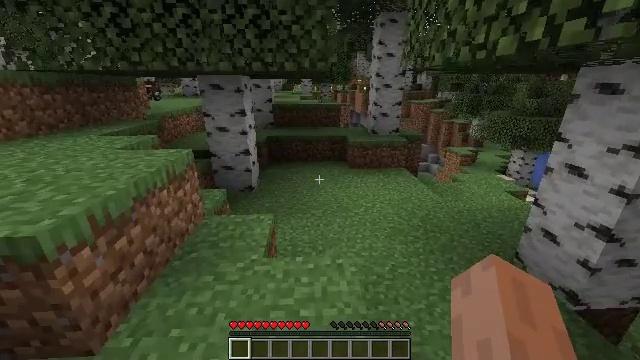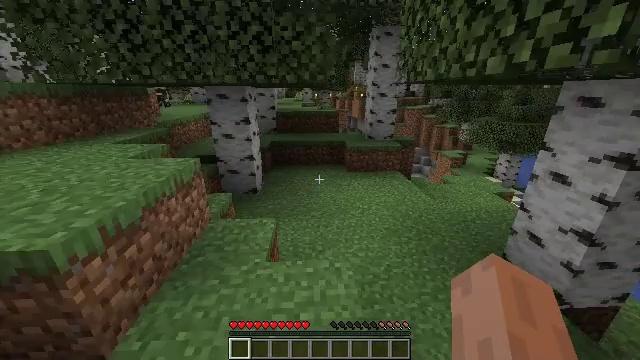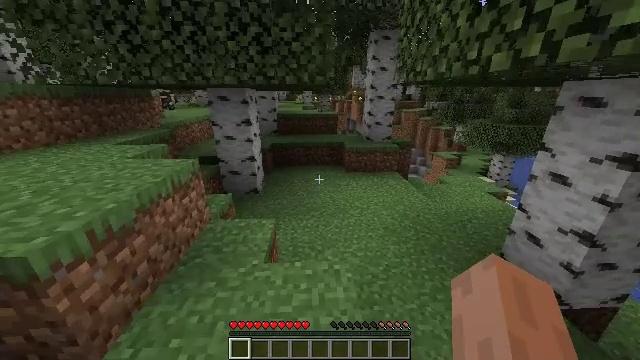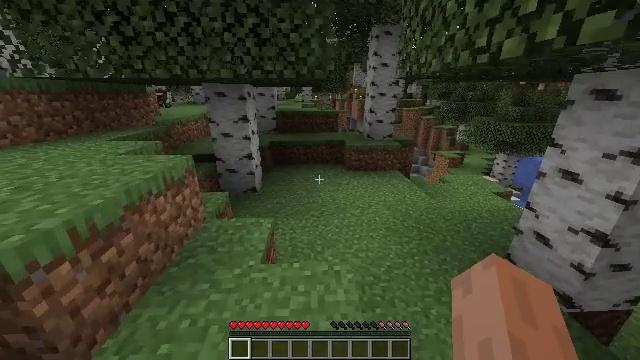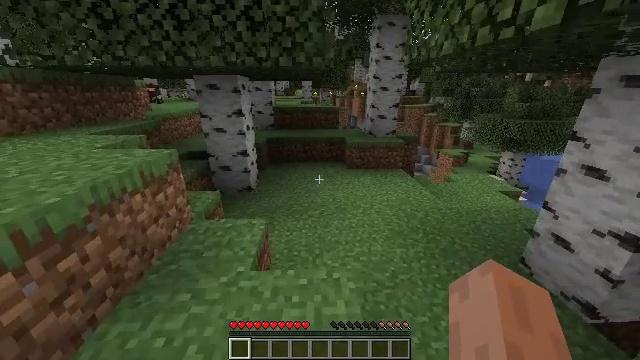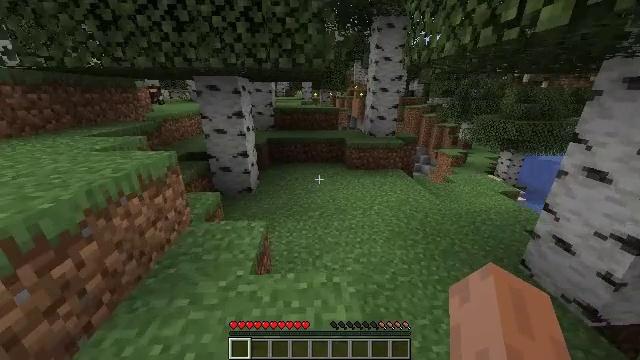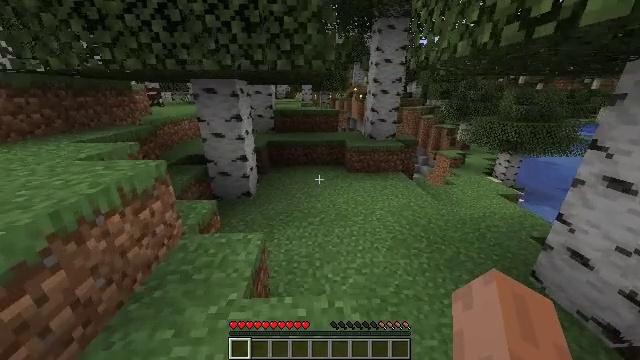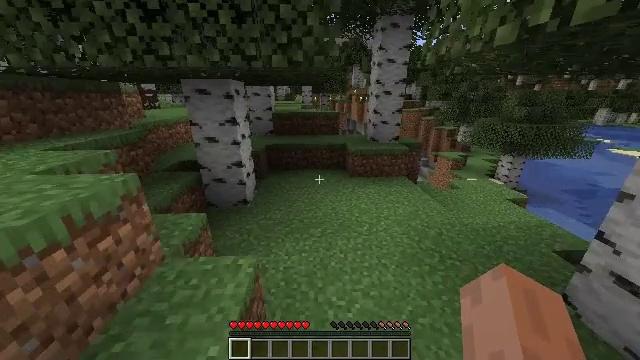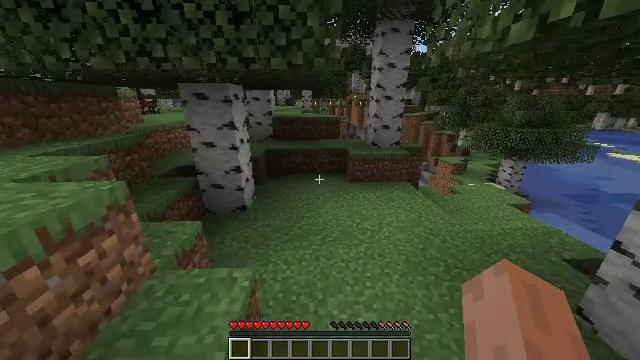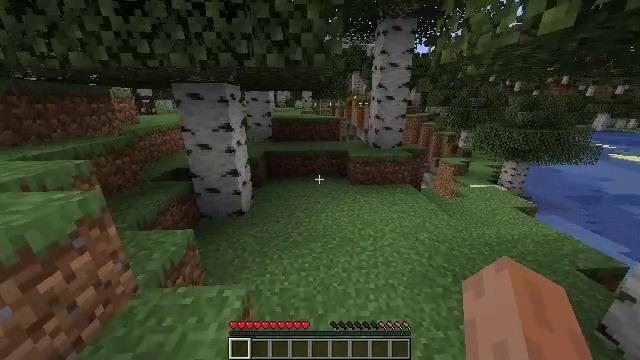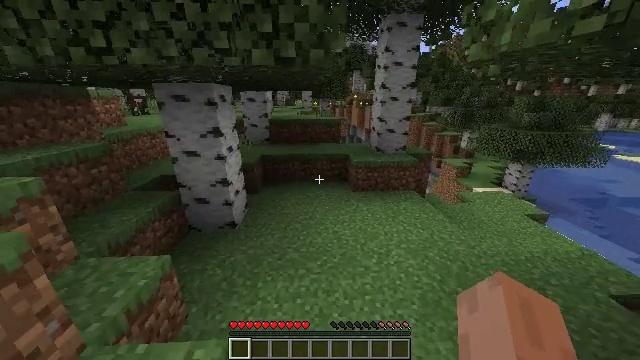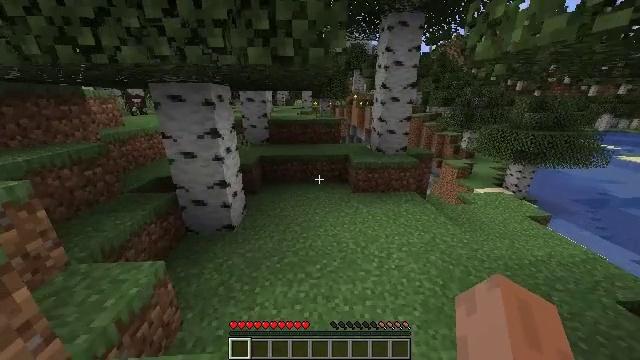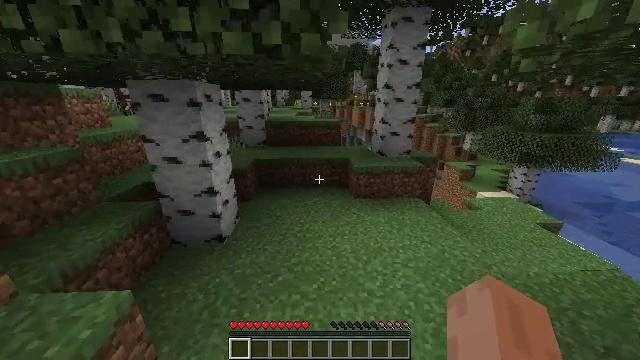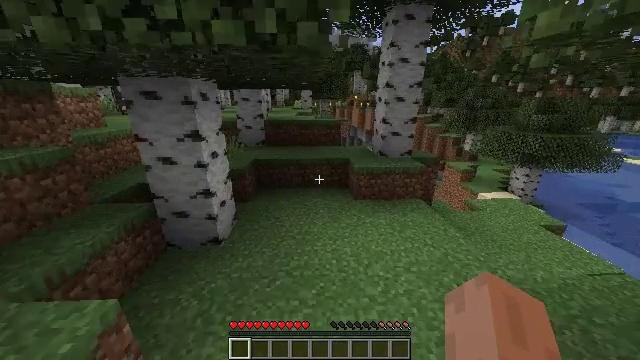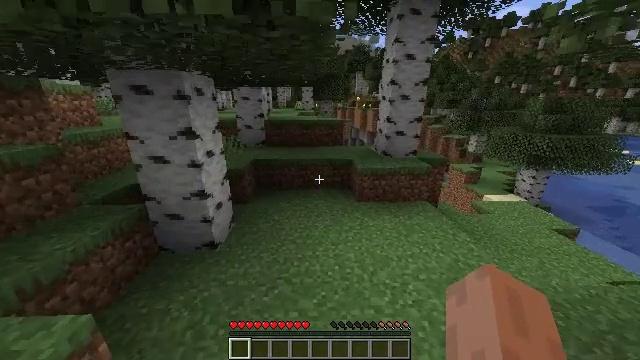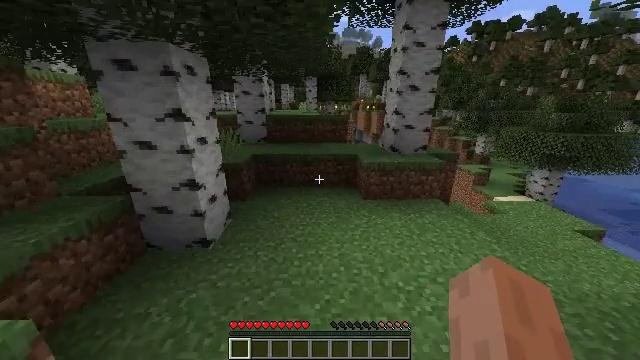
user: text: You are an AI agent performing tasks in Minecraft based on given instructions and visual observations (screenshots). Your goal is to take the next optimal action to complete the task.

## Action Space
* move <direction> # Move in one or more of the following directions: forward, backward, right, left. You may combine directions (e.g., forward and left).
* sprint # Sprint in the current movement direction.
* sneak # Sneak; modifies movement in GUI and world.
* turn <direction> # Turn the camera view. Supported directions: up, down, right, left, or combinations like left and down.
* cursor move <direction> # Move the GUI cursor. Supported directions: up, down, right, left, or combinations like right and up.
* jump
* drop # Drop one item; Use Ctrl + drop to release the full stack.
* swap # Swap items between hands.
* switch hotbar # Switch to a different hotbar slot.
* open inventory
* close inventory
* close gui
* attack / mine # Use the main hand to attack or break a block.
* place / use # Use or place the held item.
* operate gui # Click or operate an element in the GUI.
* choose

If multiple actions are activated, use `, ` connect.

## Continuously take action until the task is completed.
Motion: motion action
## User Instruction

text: Pick the peony from the grass.
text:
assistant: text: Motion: move forward, sprint, jump
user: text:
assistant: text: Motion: move forward, sprint
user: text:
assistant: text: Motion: move forward, sprint
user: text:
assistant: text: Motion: move forward, sprint
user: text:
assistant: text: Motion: move forward, sprint
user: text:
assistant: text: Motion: move forward, sprint
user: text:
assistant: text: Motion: move forward, sprint
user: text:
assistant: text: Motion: move forward, sprint, turn up
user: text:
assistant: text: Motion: move forward, sprint
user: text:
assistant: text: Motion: move forward, sprint
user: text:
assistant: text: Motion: move forward, sprint
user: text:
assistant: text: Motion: move forward, sprint
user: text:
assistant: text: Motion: move forward, sprint
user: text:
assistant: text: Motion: move forward, sprint
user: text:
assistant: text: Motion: move forward, sprint
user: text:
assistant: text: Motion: move forward, sprint
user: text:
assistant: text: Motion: move forward, sprint
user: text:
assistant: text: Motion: move forward, sprint
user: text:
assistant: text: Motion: move forward, sprint
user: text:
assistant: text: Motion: move forward and move right, sprint
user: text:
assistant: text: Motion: move forward and move right, sprint, turn left
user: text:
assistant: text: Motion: move forward and move right, sprint
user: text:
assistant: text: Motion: move forward and move right, sprint
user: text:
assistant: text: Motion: move forward, sprint
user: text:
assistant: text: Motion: move forward, sprint, turn left
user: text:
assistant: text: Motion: move forward, sprint, turn left
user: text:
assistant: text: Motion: move forward, sprint, turn left
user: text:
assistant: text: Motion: move forward, sprint, turn left
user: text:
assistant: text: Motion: move forward, sprint
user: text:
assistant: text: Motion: move forward, sprint